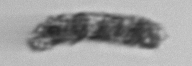
Label: fecal_pellet